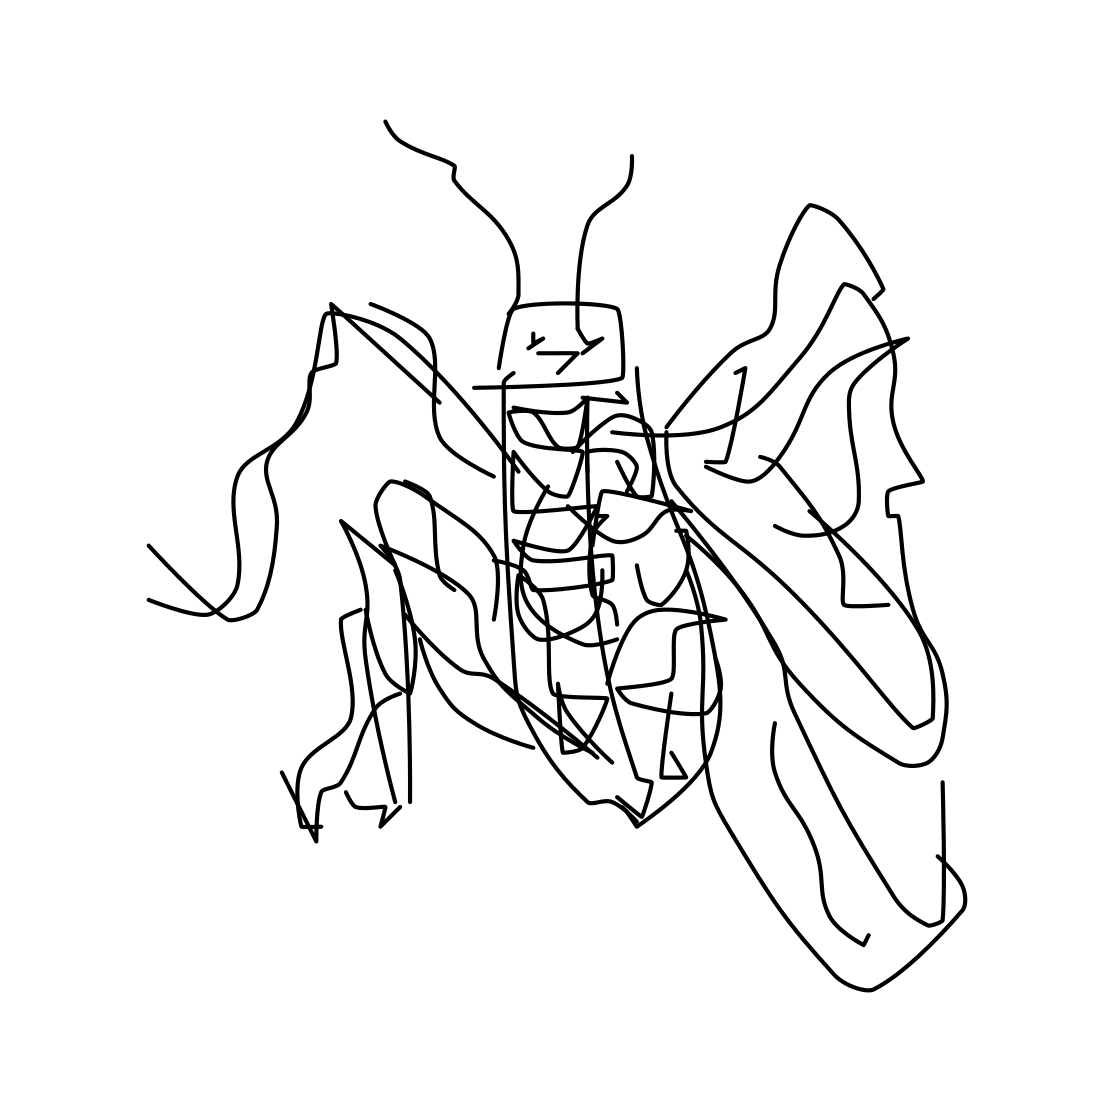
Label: bee